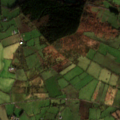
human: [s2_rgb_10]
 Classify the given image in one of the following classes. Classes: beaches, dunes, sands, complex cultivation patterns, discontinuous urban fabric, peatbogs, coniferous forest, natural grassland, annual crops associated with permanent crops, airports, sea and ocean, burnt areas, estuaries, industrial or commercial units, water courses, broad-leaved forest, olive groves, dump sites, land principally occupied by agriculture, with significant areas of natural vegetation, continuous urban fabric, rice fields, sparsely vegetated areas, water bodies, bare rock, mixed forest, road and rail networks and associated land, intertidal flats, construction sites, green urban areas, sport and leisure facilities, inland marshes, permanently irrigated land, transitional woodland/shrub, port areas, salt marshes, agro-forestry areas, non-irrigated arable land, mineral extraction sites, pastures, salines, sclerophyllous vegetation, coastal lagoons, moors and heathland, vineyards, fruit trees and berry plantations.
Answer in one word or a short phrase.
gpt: pastures, coniferous forest